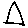
Label: triangle